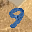
Label: 9